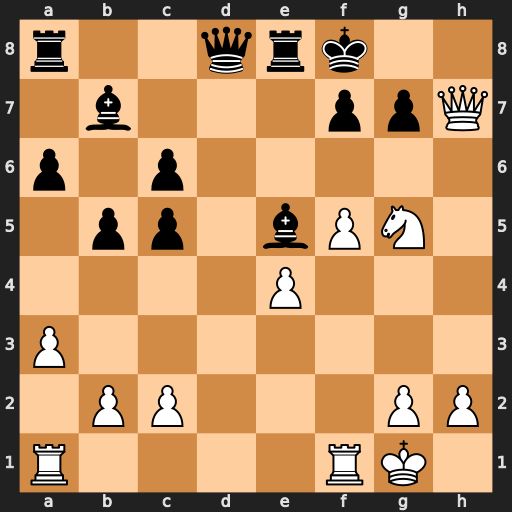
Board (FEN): r2qrk2/1b3ppQ/p1p5/1pp1bPN1/4P3/P7/1PP3PP/R4RK1
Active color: w
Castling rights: -
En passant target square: -
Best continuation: f6 Bxf6 Qh5 Qd4+ Kh1 g6 Qh6+